Question: I want to create a spinner for when the DOM is loading like depicted in the image below:

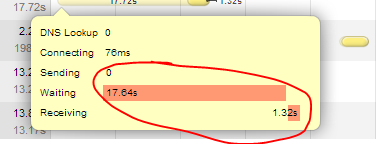
Answer: Get a loading image from <URL>
Add a div that will display progress with display:none css by default
'''
<div id="progress" style="display:none;">
<img src="../images/ajax-progress.gif" alt="Loading please wait..." style="display:block; margin-left: auto; margin-right: auto"/>
<span>Please wait while loading records...</span>
</div>
'''
In your javascript function do something like this
'''
function GetData()
{
//show loading div
$('#progress').show();
$.ajax({
url: 'ajax/test.html',
success: function(data) {
//Hide the progress div if loading data is done
$('#progress').hide();
}
});
}
'''